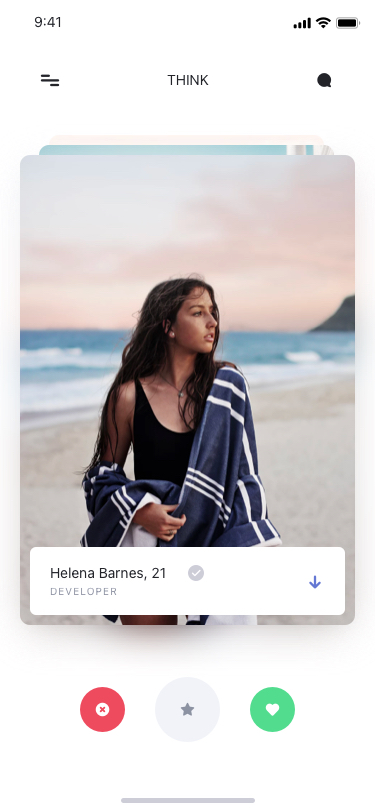
Text in this UI design:
Developer
Helena Barnes, 21